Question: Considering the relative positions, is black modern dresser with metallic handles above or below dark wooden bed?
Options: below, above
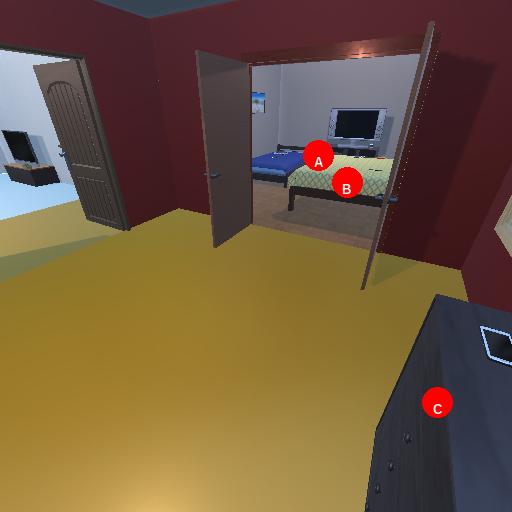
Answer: below